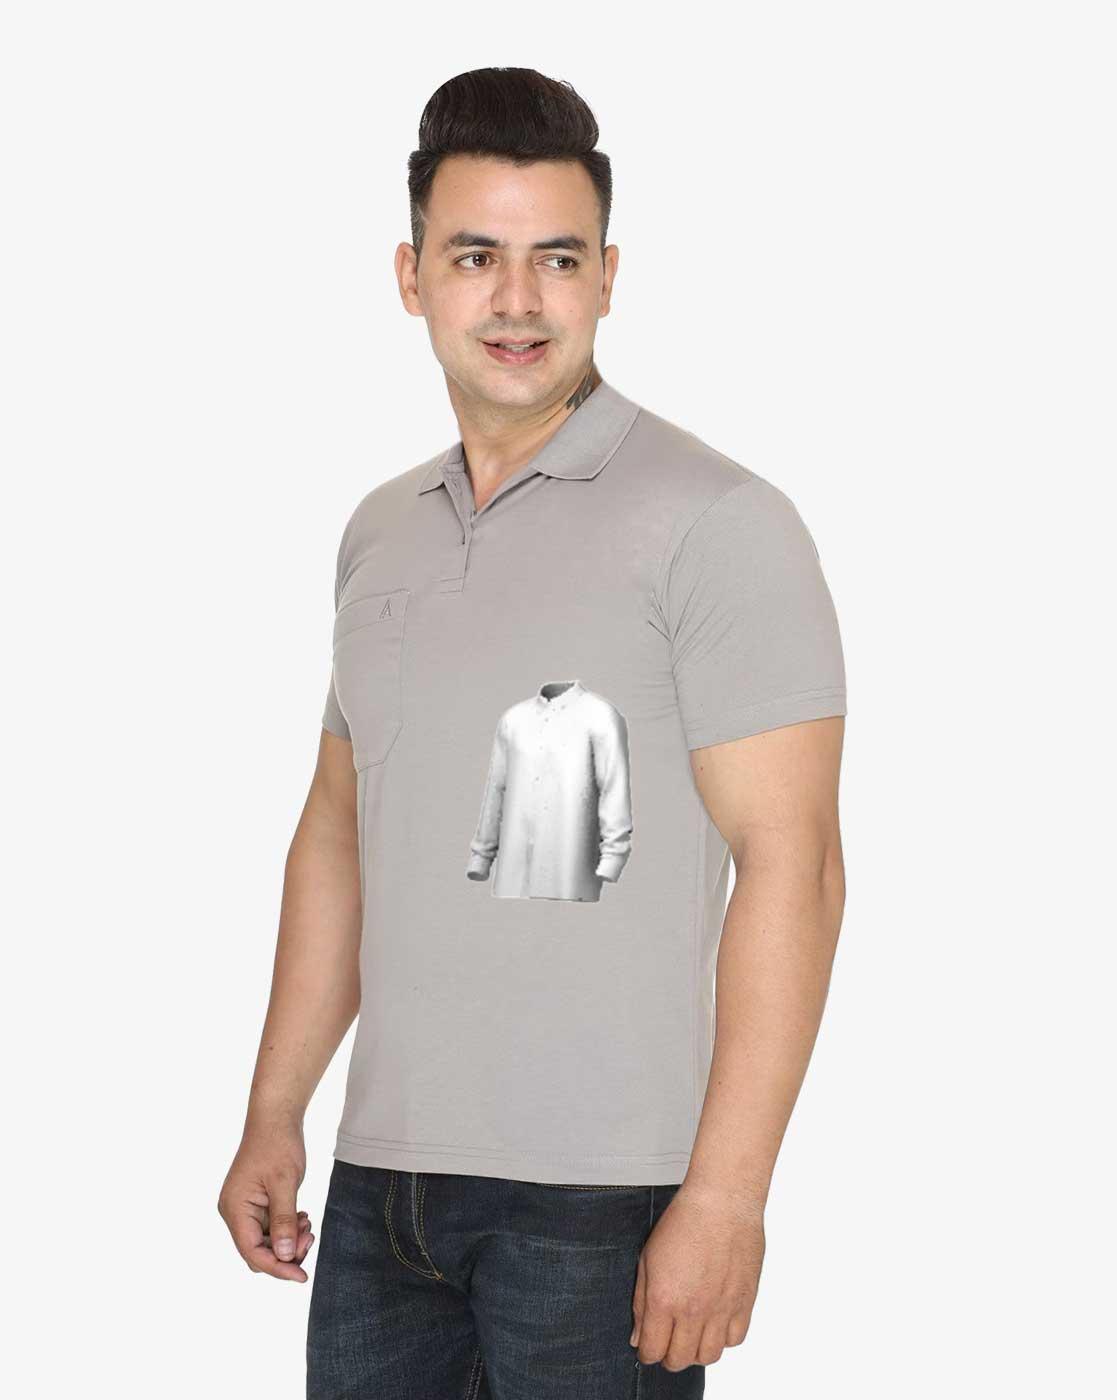
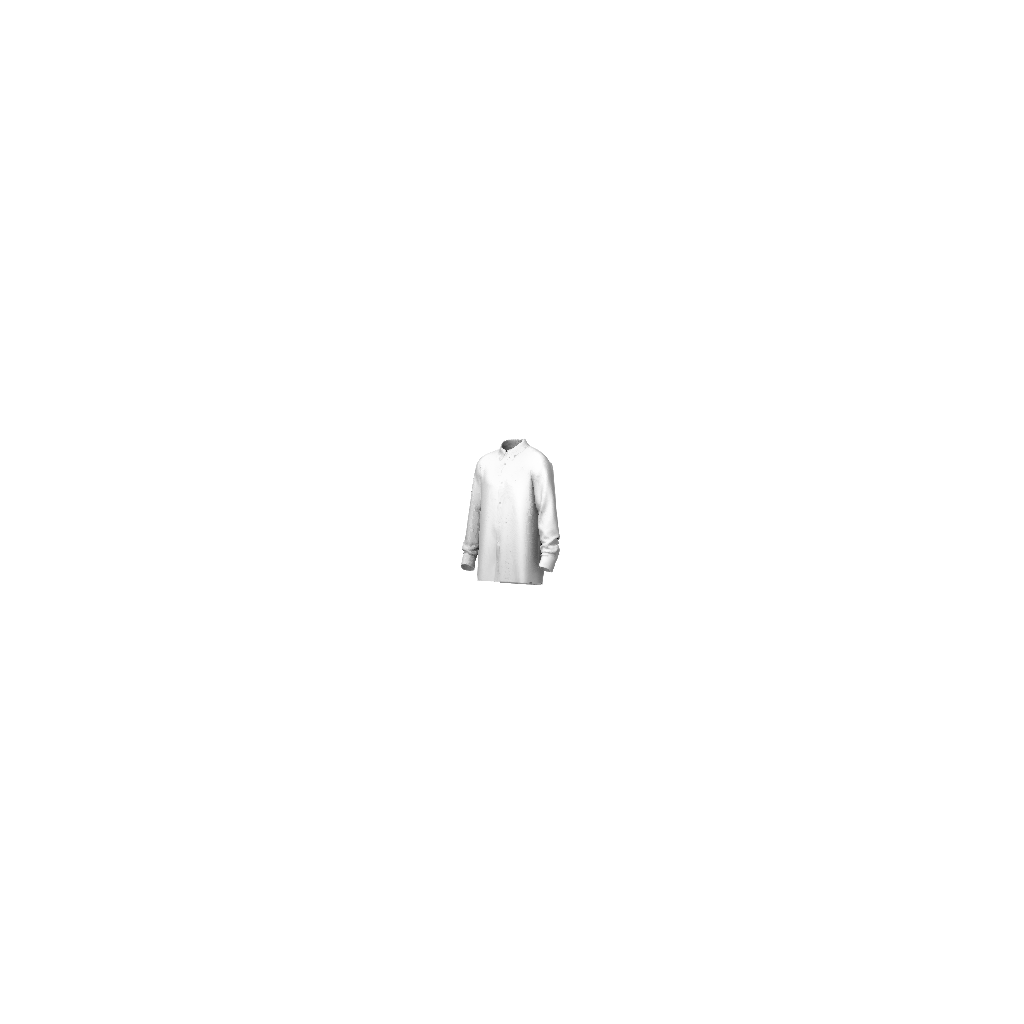
Clothing description: grey white khan polo tee